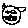
Label: cat